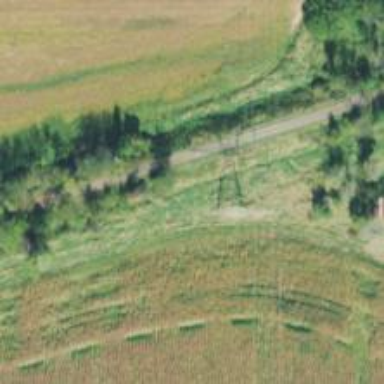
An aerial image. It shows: Lattice structure tower used for power transmission.